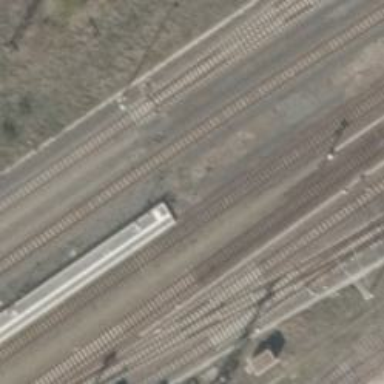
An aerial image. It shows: Abandoned railway siding.